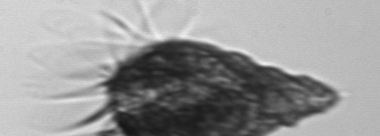
Label: Laboea_strobila